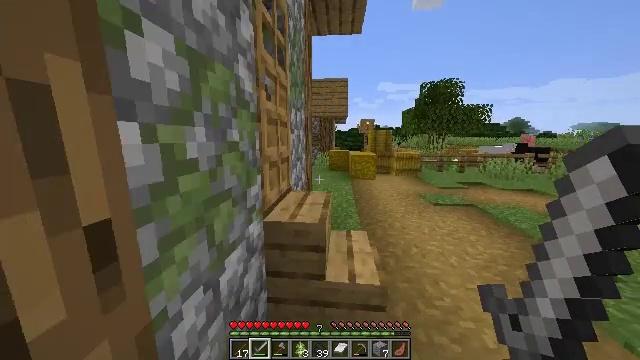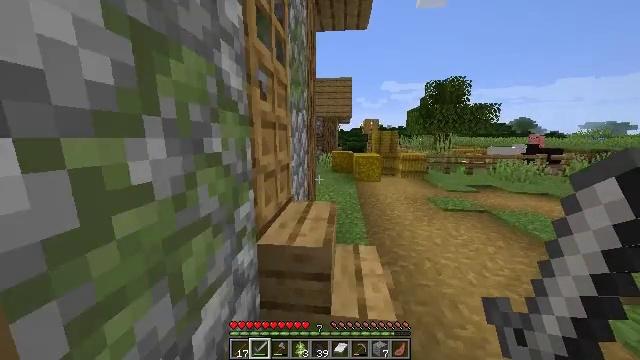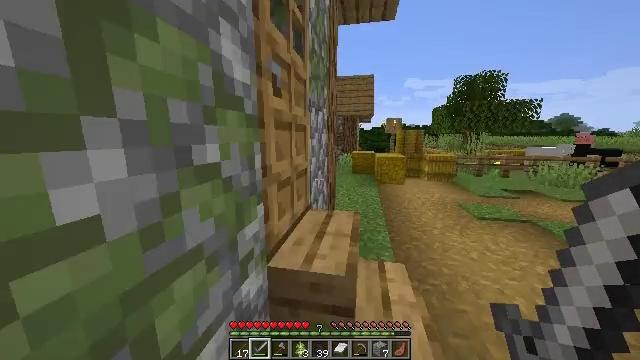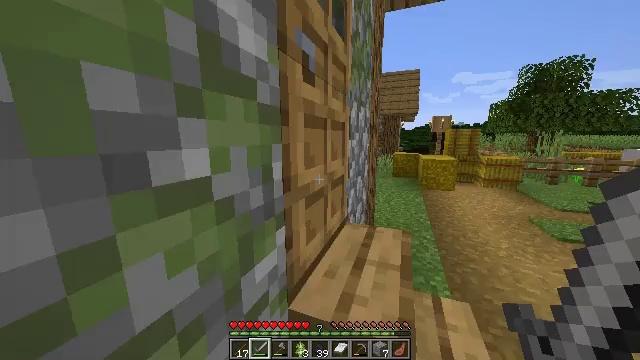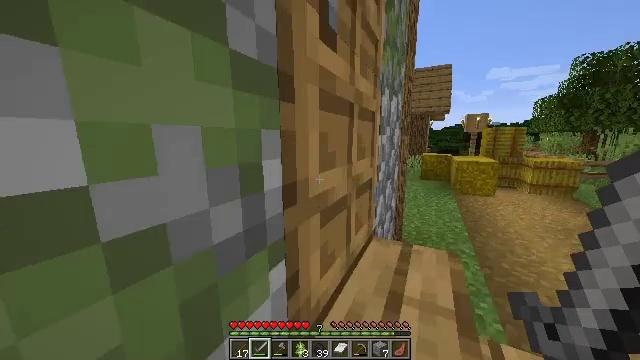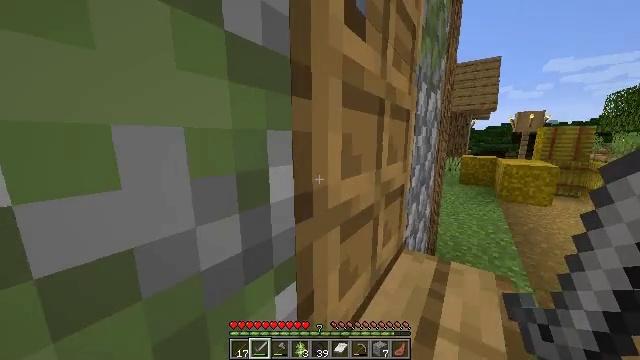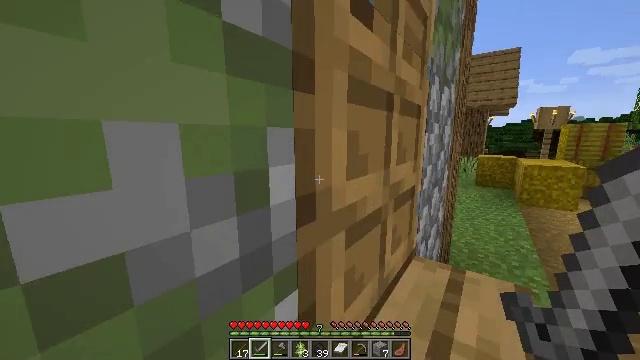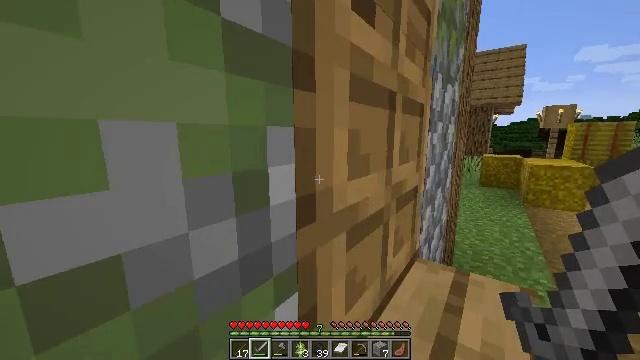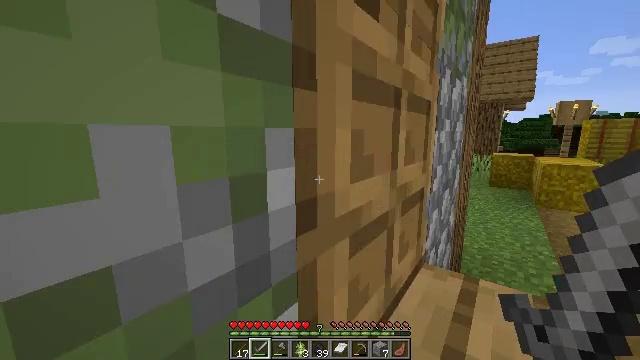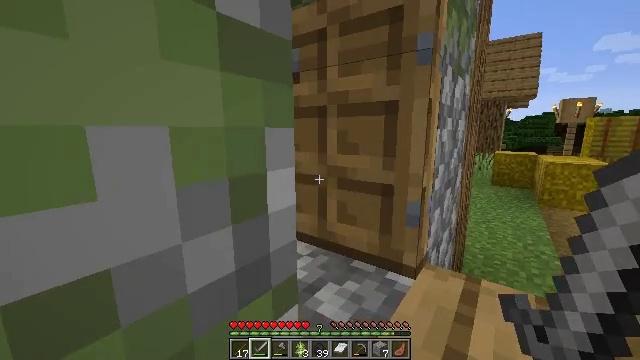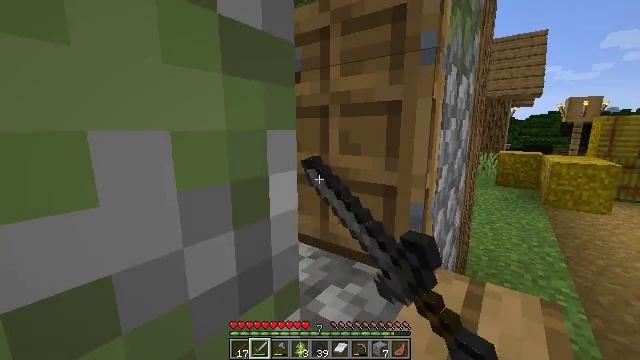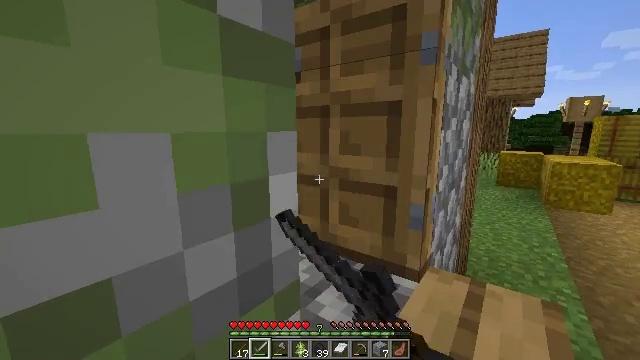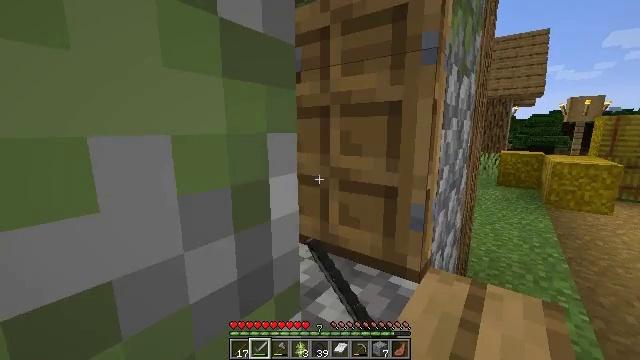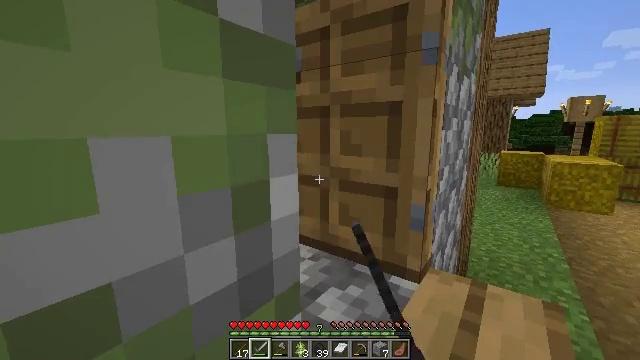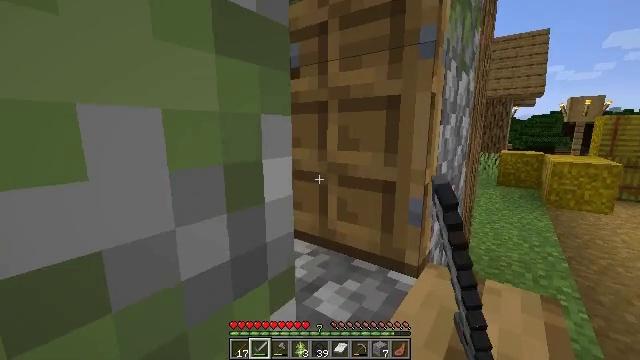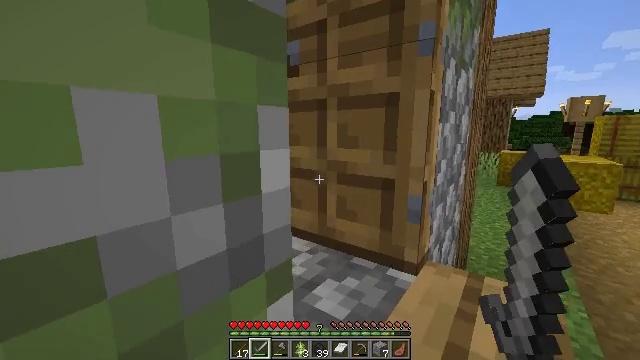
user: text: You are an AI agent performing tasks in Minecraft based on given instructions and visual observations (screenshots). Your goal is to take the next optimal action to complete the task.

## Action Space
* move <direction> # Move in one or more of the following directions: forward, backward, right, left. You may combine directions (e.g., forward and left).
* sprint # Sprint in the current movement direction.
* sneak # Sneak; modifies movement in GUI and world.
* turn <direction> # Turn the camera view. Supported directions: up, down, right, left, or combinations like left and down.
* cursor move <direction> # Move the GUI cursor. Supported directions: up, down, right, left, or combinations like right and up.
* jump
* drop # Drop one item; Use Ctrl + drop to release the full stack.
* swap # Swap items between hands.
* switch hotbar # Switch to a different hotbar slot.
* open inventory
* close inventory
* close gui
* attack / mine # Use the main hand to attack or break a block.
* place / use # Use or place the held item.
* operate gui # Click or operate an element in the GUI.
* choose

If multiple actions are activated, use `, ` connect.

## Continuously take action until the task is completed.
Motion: motion action
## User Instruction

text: Clear away tall grass.
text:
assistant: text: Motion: move forward, sprint
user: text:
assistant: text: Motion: move forward, sprint, turn left
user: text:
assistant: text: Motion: move forward, sprint, turn left
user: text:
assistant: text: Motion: move forward, sprint, turn left
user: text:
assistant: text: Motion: move forward, sprint, turn left
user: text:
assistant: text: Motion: move forward, sprint
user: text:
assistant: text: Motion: move forward, sprint
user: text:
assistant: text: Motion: move forward, sprint
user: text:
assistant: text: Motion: move forward, sprint, use / place
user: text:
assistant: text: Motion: move forward, sprint, use / place
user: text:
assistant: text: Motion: move forward, sprint, use / place
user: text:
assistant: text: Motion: move forward, sprint
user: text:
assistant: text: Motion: move forward, sprint
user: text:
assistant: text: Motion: sprint
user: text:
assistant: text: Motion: no_op
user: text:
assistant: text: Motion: no_op
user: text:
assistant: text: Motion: turn right
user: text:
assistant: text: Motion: turn right
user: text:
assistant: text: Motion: move forward, turn right and down
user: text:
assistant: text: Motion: move forward, sprint, turn right
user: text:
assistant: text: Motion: move forward, sprint
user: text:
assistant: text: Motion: move forward, sprint
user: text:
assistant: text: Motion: move forward, sprint, turn right
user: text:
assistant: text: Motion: move forward, sprint, turn right
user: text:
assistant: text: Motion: move forward, sprint
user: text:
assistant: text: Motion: move forward, sprint
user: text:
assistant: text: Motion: move forward, sprint
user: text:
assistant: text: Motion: move forward, sprint, turn left
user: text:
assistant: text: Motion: move forward, sprint
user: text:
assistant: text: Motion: move forward, sprint